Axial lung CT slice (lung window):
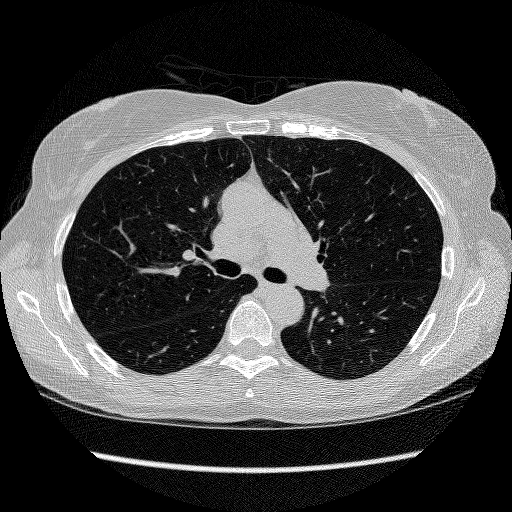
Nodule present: no